Question: I have created the best fit lines for the dataset using the following code:
'''
fig, ax = plt.subplots()
for dd,KK in DATASET.groupby('Z'):
fit = polyfit(x,y,3)
fit_fn = poly1d(fit)
ax.plot(KK['x'],KK['y'],'o',KK['x'], fit_fn(KK['x']),'k',linewidth=4)
ax.set_xlabel('x')
ax.set_ylabel('y')
'''
The graph displays the best fit line for each group of Z. I want print the equation of the best fit line on top of the line.Please suggest what can i do out here
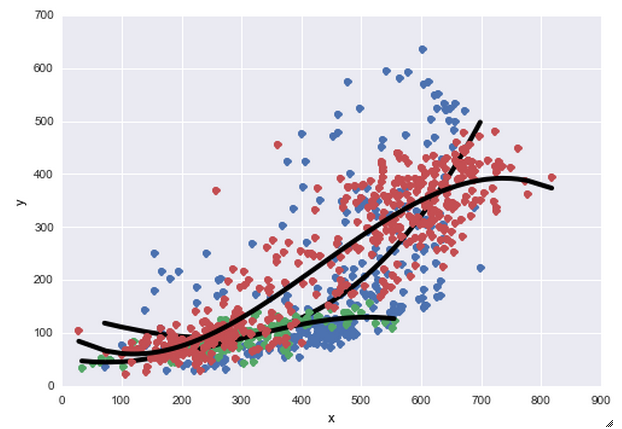
Answer: So you need to write some function that convert a poly parameters array to a latex string, here is an example:
'''
import pylab as pl
import numpy as np
x = np.random.randn(100)
y = 1 + 2 * x + 3 * x * x + np.random.randn(100) * 2
poly = pl.polyfit(x, y, 2)
def poly2latex(poly, variable="x", width=2):
t = ["{0:0.{width}f}"]
t.append(t[-1] + " {variable}")
t.append(t[-1] + "^{1}")
def f():
for i, v in enumerate(reversed(poly)):
idx = i if i < 2 else 2
yield t[idx].format(v, i, variable=variable, width=width)
return "${}$".format("+".join(f()))
pl.plot(x, y, "o", alpha=0.4)
x2 = np.linspace(-2, 2, 100)
y2 = np.polyval(poly, x2)
pl.plot(x2, y2, lw=2, color="r")
pl.text(x2[5], y2[5], poly2latex(poly), fontsize=16)
'''
Here is the output: